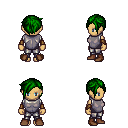
a pixel art fantasy rpg character, female body template, human, tanned skin, steel chest armor, metal pants, green pixie cut hairstyle, cloth bracers, brown shoes, four views (front, back, left, right), 2x2 character sprite sheet, small pixel art, hard edges, no anti-aliasing